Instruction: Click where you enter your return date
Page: home
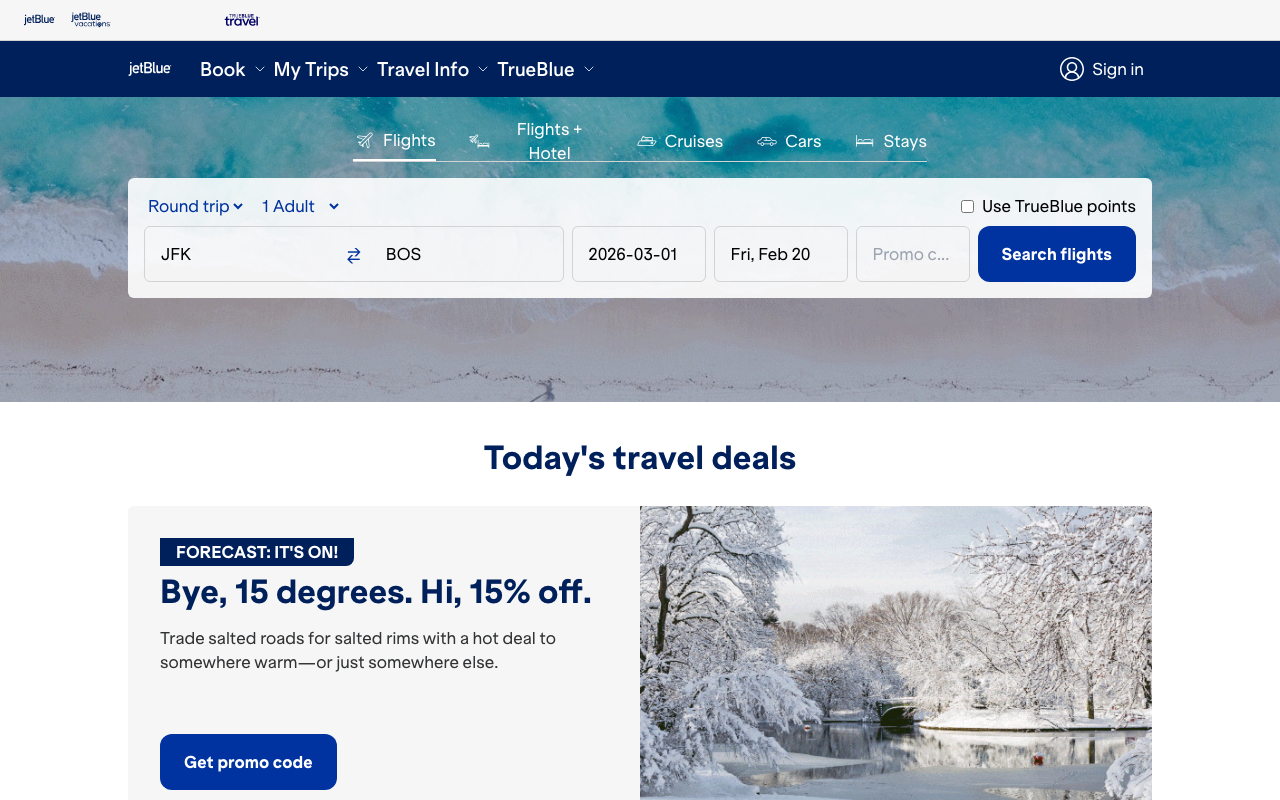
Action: click